Question: I used SQL Developer to import big csv files, but today I can't open the program.. When I doubleclick on the .exe this window appears but the progress bar stops at this point, like in the img, and then the window get closed without an error..
Anybody know what could be wrong??

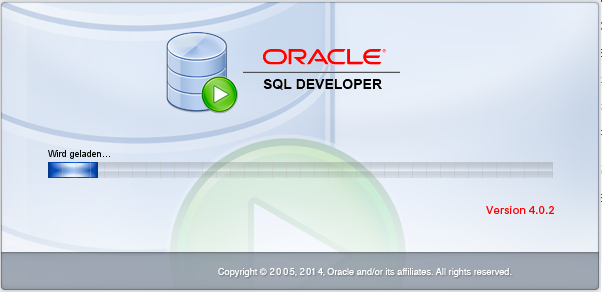
Answer: So I asked Jeff Smith and he gave me the answer:
You have to go to the Application Data directory, Roaming Profiles, SQL Developer folder. Find the subfolder with the SQL Developer version number you're using in the directory name, and try renaming or deleting it.
In my case it was: C:\Users\myname\AppData\Roaming\SQL Developer\system4.0.2.15.21
<URL>